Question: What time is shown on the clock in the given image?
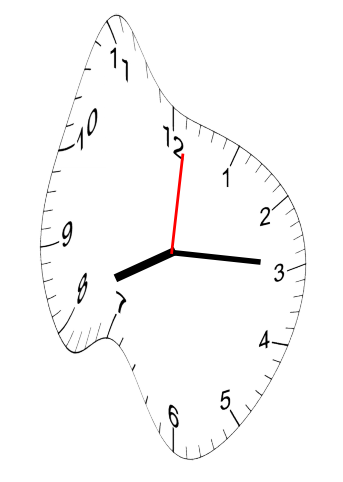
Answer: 08:15:01